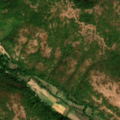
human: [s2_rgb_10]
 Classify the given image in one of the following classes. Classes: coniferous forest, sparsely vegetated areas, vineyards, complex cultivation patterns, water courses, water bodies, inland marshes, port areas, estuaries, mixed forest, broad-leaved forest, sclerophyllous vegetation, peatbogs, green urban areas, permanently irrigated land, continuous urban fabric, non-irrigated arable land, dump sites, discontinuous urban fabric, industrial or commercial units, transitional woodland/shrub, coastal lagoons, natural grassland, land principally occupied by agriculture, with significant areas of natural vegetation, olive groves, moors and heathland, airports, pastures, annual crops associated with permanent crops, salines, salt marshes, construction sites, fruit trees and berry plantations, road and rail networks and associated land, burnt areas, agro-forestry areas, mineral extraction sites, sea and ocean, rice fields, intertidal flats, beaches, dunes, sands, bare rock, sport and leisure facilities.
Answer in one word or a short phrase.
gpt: land principally occupied by agriculture, with significant areas of natural vegetation, broad-leaved forest, transitional woodland/shrub